Field crop: tomato
Growth stage: 1
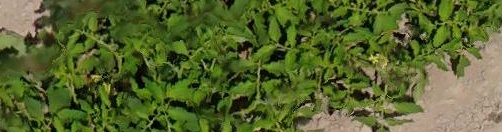
Species: tomato